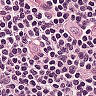
Metastatic tissue present: no